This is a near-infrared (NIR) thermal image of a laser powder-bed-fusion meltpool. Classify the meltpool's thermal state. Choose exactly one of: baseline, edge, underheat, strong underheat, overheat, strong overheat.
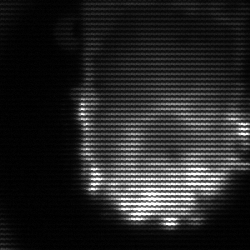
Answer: baseline